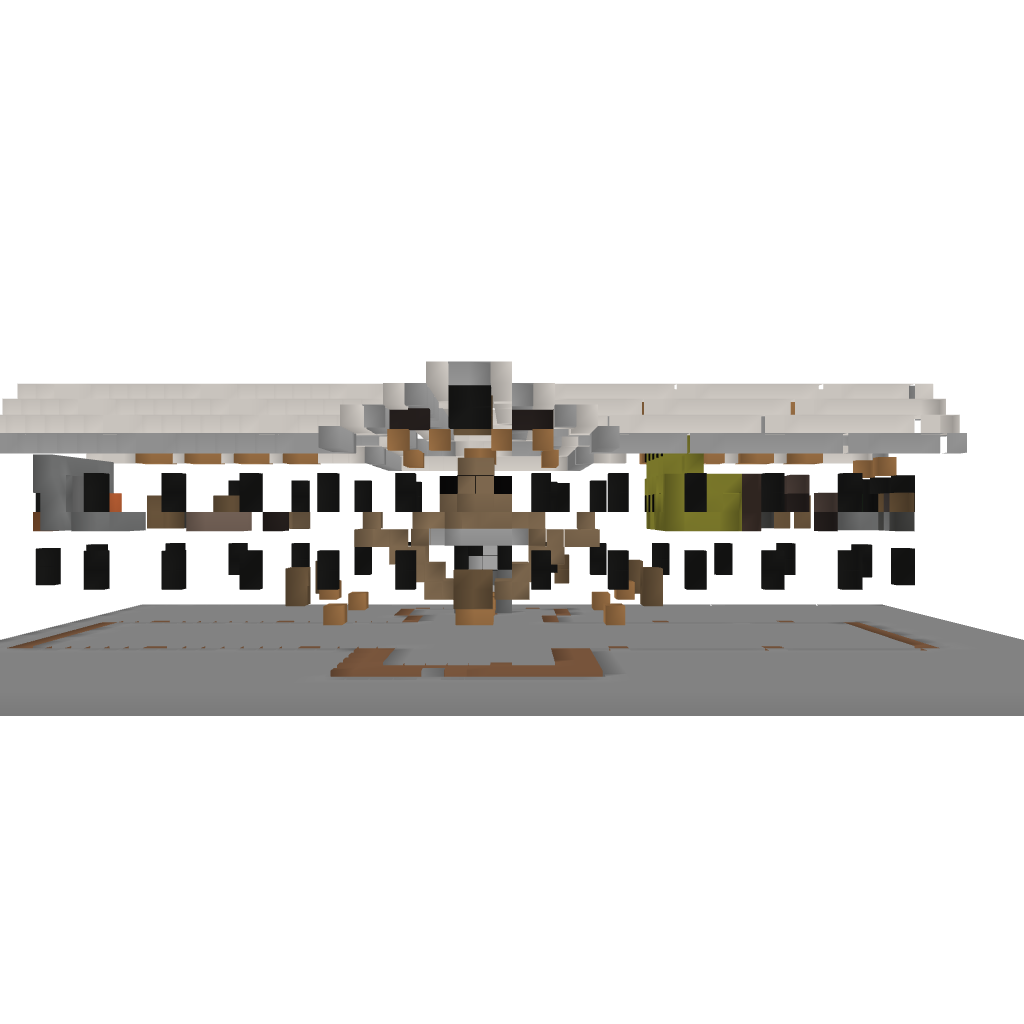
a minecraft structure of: Quartz Mansion